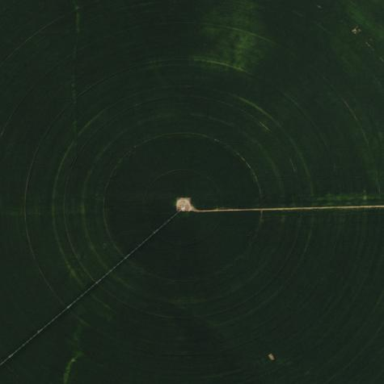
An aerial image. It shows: Farmland with pivot irrigation system.